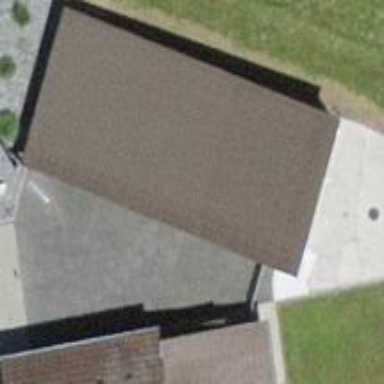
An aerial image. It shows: Shed.